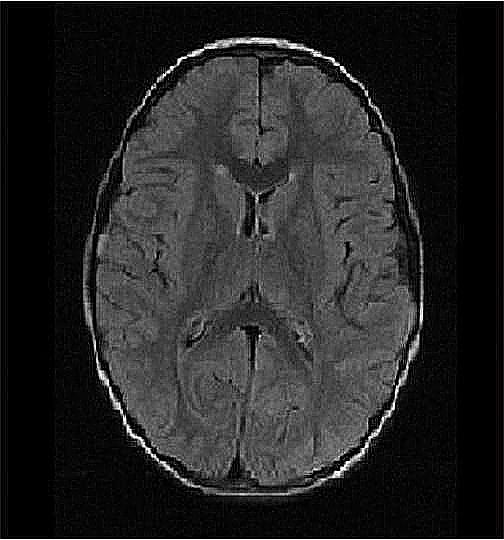
Label: notumor